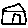
Label: house